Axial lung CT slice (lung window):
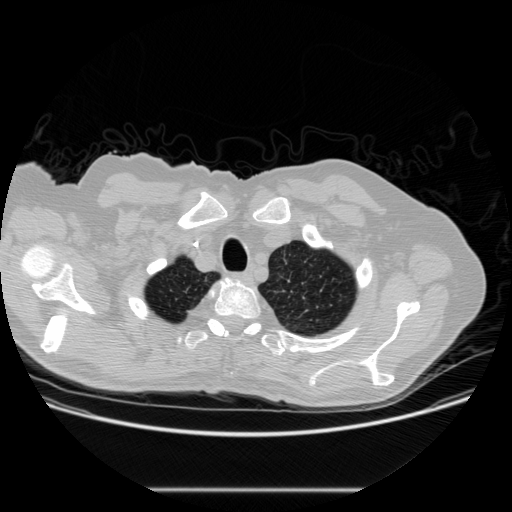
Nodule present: no